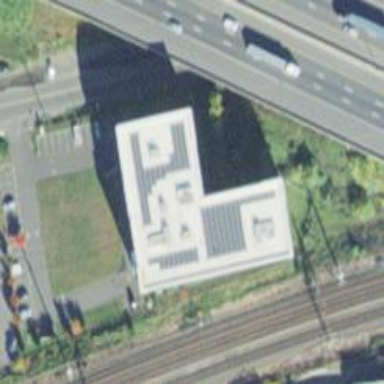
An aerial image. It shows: Building used for storage rental.